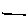
Label: line